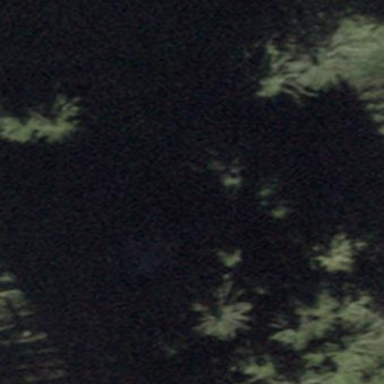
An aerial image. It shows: Forest area.